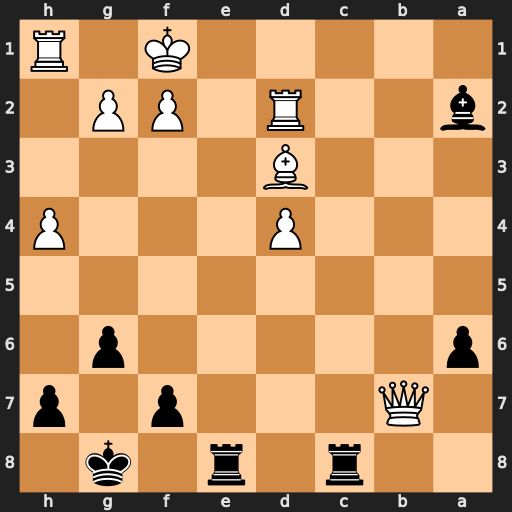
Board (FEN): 2r1r1k1/1Q3p1p/p5p1/8/3P3P/3B4/b2R1PP1/5K1R
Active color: b
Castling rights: -
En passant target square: -
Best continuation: Rc1+ Rd1 Rxd1#